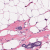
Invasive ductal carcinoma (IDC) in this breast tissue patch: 1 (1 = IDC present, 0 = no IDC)